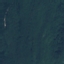
Land use / land cover: Forest